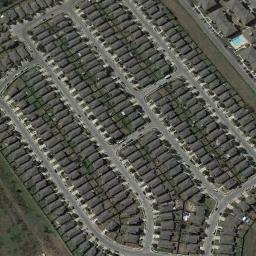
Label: mobile_home_park